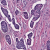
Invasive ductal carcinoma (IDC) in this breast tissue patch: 1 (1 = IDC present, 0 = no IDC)